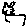
Label: cat